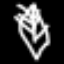
Label: leaf